Question: How to make like this??
Create a Tab Widget on left side of the layout.

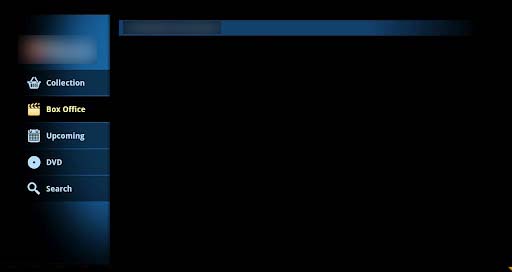
Answer: That doesn't look like it's a tab widget to me. You'll most likely want to use a ListFragment
Check out this tutorial <URL>
Your main activity will host a fragment, after an an item in your list is click you should be able to call something like getListView().getItemAtPosition or something similar. Pass that data to your activity and display it. Or you can just use two fragments, one would be a ListFragment and the other will be the rest of your content.
'''
@Override
public void onListItemClick(ListView l, View v, int position, long id) {
getListView().getItemAtPosition(position);
//Then pass your data into your Activity(if you need to)
//
}
'''